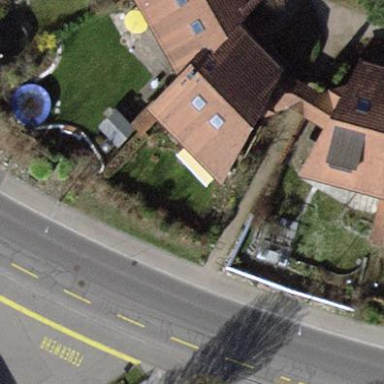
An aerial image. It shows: Terrace building.